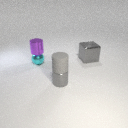
small purple metal cylinder behind small gray rubber cylinder